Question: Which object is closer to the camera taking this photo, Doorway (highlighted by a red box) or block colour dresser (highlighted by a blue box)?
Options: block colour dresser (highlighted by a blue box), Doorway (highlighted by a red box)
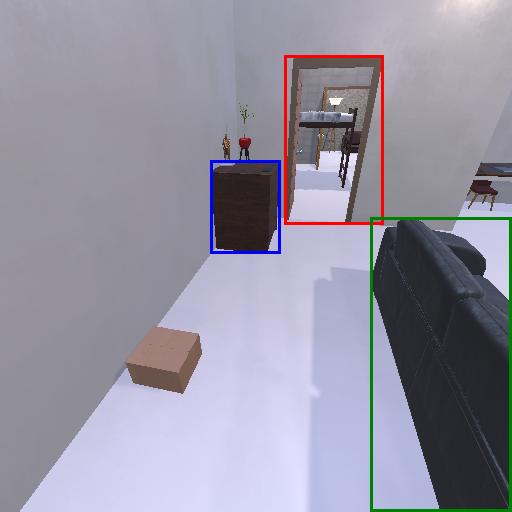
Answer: block colour dresser (highlighted by a blue box)